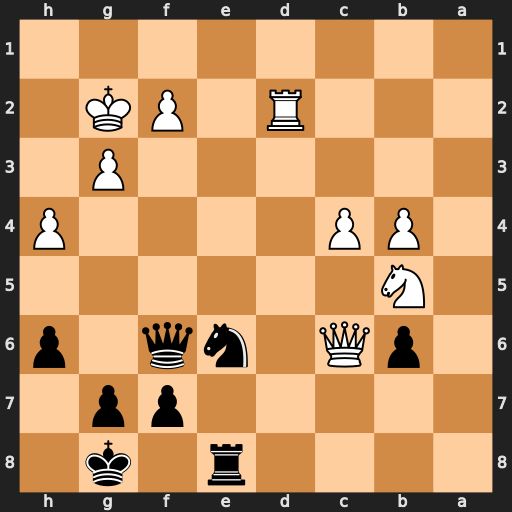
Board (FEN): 4r1k1/5pp1/1pQ1nq1p/1N6/1PP4P/6P1/3R1PK1/8
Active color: b
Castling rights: -
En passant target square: -
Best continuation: Nf4+ gxf4 Qxc6+